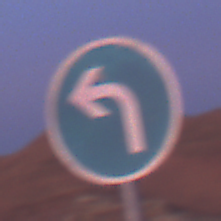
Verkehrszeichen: VorgeschriebeneFahrtrichtungLinks
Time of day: Dawn
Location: Outdoor (Nature)
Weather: PartlyCloudy
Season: NotSpecified
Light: Natural